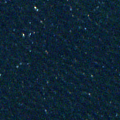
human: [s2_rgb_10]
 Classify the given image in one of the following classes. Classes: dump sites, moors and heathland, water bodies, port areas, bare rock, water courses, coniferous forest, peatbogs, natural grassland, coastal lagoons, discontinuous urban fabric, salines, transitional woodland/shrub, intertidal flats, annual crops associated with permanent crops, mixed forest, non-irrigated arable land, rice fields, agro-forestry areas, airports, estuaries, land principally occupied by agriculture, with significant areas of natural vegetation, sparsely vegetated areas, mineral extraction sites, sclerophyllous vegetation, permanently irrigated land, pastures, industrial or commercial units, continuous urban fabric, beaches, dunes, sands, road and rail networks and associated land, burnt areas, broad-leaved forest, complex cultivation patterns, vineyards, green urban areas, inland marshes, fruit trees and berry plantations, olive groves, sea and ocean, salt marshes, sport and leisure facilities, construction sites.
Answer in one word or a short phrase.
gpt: sea and ocean